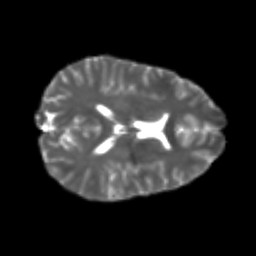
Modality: T2w
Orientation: axial
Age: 21
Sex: female
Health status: healthy
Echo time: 0.074 s